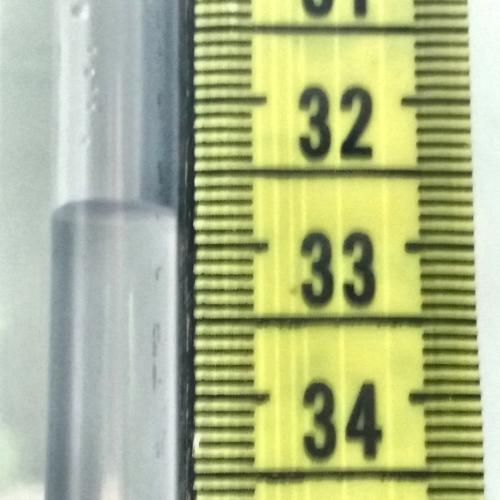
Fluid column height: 32.7 cm